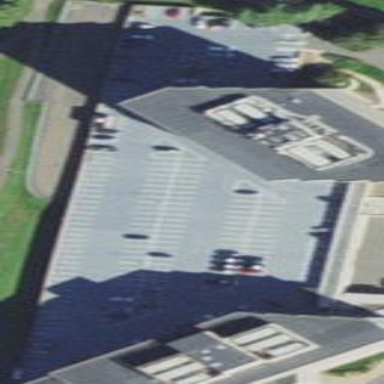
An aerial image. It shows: Multi-storey parking garage.